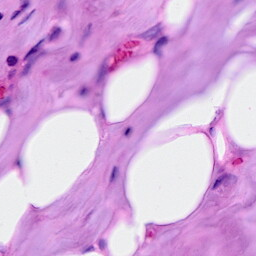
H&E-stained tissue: Breast